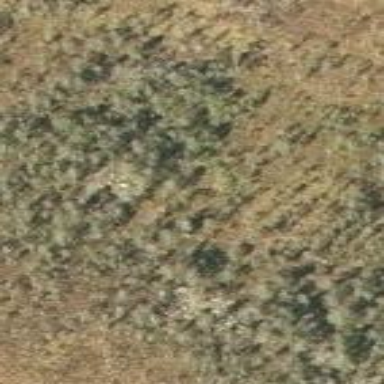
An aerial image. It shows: Woodland with needle-leaved trees.